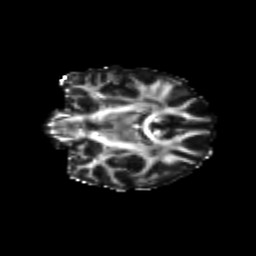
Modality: FA
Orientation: coronal
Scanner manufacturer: siemens
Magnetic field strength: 3 T
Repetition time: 9.2 s
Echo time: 0.084 s